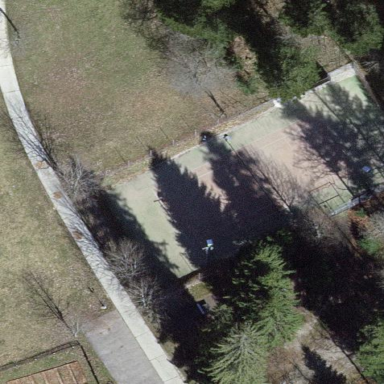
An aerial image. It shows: Tennis court in leisure pitch.